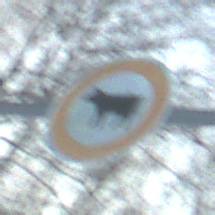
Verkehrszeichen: VerbotViehtrieb
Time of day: SunriseSunset
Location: Outdoor (Nature)
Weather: Clear
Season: Winter
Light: Natural